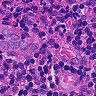
Metastatic tissue present: yes